Field crop: maize
Growth stage: 2
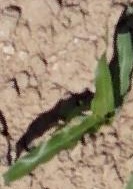
Species: maize